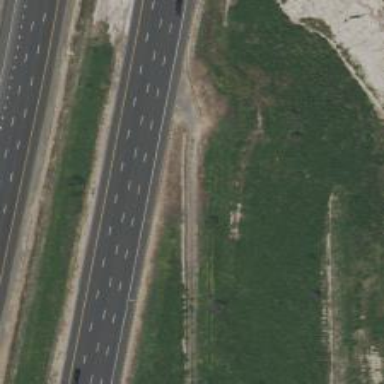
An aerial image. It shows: Motorway with asphalt surface and embankment.